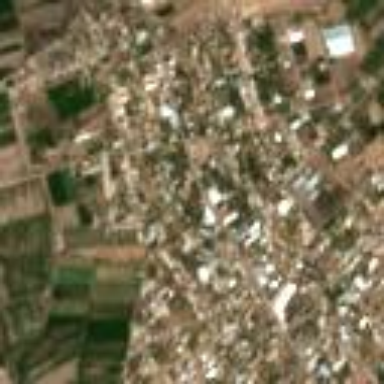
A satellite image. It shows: Residential area located in village.